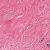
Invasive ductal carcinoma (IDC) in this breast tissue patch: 0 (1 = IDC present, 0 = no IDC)